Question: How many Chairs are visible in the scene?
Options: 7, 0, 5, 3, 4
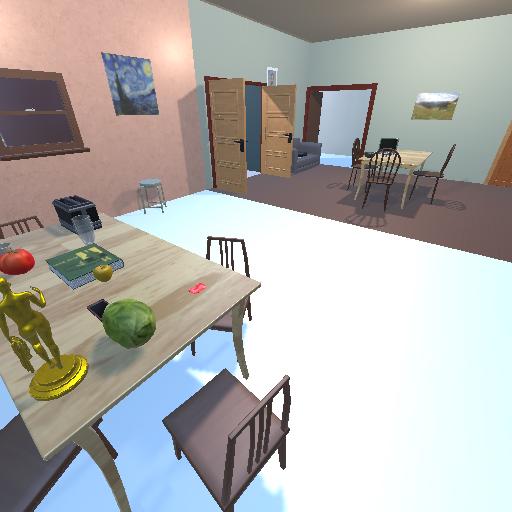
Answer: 7